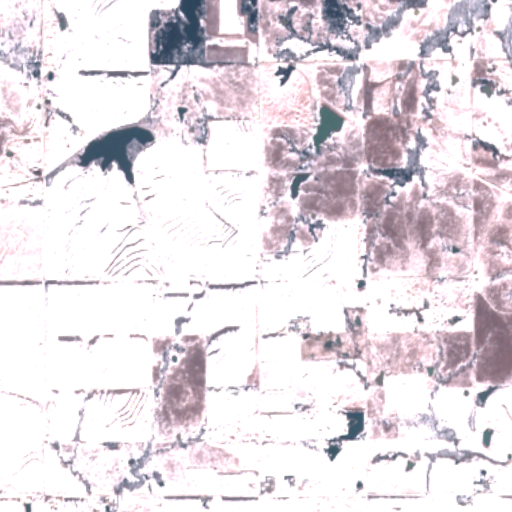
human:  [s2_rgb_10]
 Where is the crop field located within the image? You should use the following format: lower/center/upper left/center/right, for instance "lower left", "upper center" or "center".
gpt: The crop field is located in the lower center of the image.
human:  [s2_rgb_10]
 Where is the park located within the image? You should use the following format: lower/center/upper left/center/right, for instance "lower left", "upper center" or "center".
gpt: The park is located in the lower left of the image.
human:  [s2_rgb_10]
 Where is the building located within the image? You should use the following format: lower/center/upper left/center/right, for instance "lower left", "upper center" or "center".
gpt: The building is located in the upper left of the image.
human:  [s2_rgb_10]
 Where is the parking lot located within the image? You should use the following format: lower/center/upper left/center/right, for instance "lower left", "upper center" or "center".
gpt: There is no parking lot in the image.